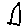
Label: triangle